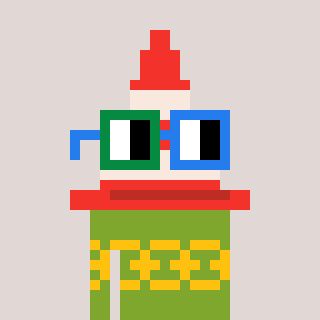
a pixel art character with square green and blue glasses, a cone-shaped head and a slimegreen-colored body on a warm background